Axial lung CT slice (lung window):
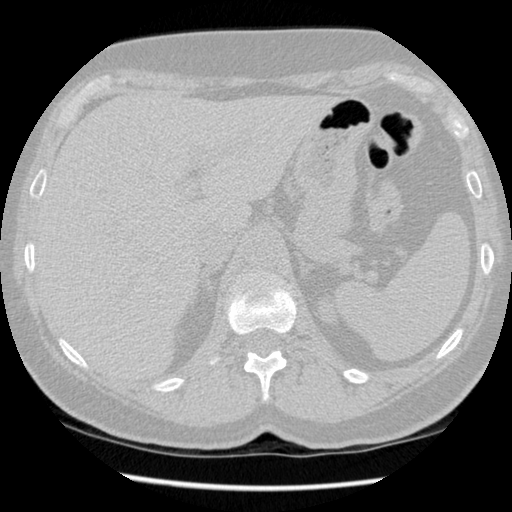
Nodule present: no